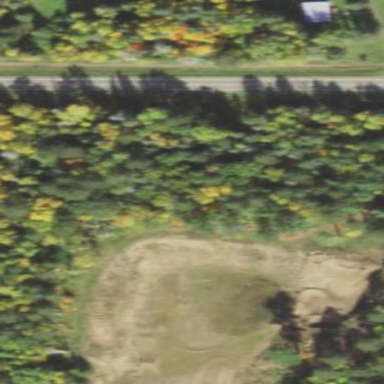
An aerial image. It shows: Quarry area.